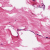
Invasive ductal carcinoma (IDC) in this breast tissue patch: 0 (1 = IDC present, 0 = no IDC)